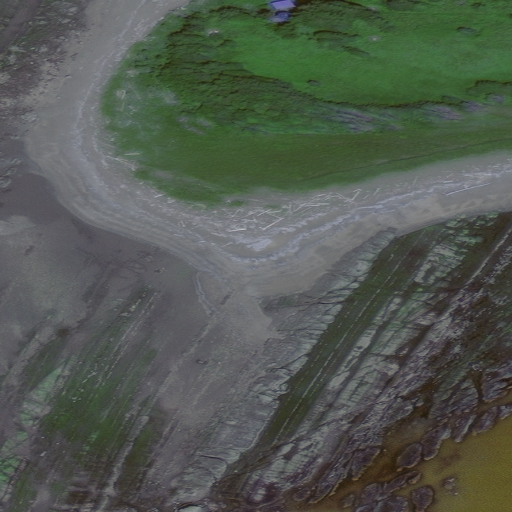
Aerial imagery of cape in Alaska named Cape Yakataga containing only unknown